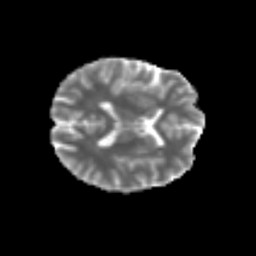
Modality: MD
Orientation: axial
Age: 48
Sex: female
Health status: ill
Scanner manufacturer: siemens
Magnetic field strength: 3 T
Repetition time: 8.7 s
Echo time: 0.11 s